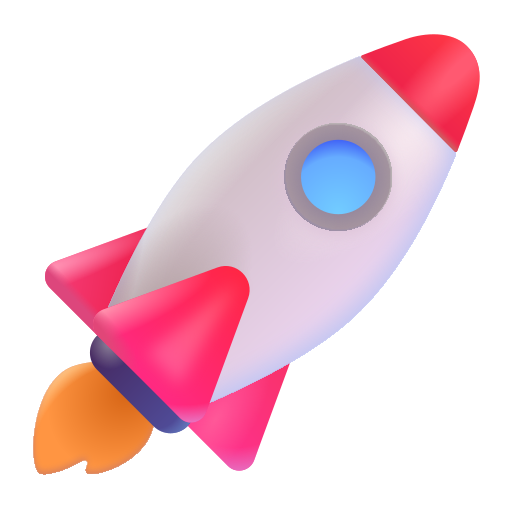
rocket color